Question: I have a problem with this... When I draw a line the character follows the line I drew but the computer paints a line somewhere else:

So does anyone know what is going on?
'My code:'
'''
@SuppressWarnings({"serial","rawtypes","unchecked"})
public class someGame extends JFrame implements MouseListener, KeyListener{
ArrayList lines = new ArrayList();
Point2D.Double start;
final Color BROWN = new Color(156,93,82);
Slider thread;
Rectangle cow = null;
boolean drawGuy = false;
public someGame(){
super("Some Game");
setSize(700,700);
setVisible(true);
setDefaultCloseOperation(JFrame.EXIT_ON_CLOSE);
addMouseListener(this);
addKeyListener(this);
}
public void paint(Graphics g){
super.paint(g);
g.setColor(Color.black);
for(int i = 0; i < lines.size(); i++){
Line2D.Double temp = (Line2D.Double) lines.get(i);
int x1 = Integer.parseInt(""+Math.round(temp.getX1()));
int x2 = Integer.parseInt(""+Math.round(temp.getX2()));
int y1 = Integer.parseInt(""+Math.round(temp.getY1()));
int y2 = Integer.parseInt(""+Math.round(temp.getY2()));
g.drawLine(x1,x2,y1,y2);
}
if(drawGuy){
try{
URL url = this.getClass().getResource("resources/img/world/char.png");
Image image = Toolkit.getDefaultToolkit().getImage(url);
g.drawImage(image, cow.x, cow.y, this);
} catch(Exception exc){}
}
}
public void mouseClicked(MouseEvent e){}
public void mouseEntered(MouseEvent e){}
public void mouseExited(MouseEvent e){}
public void mousePressed(MouseEvent e){
start = new Point2D.Double(e.getX(),e.getY());
}
public void mouseReleased(MouseEvent e){
Point2D.Double end = new Point2D.Double(e.getX(),e.getY());
lines.add(new Line2D.Double(start,end));
repaint();
}
public void keyPressed(KeyEvent e){}
public void keyReleased(KeyEvent e){}
public void keyTyped(KeyEvent e){
if(e.getKeyChar()=='p'||e.getKeyChar()=='P'){
thread = new Slider();
thread.start();
thread.action(true);
}
if(e.getKeyChar()=='q'||e.getKeyChar()=='Q'){
thread.action(false);
drawGuy = false;
thread = null;
}
}
private class Slider extends Thread{
double velocity, gravity;
boolean go = false;
public void run(){
if(go){
initGuy();
velocity = 0;
gravity = 1;
}
while(go){
try{
Line2D.Double lineTaken = null;
boolean onLine = false;
int firstOnLine = -1;
for(int i = lines.size()-1; i>=0; i--){
Line2D.Double temp = (Line2D.Double) lines.get(i);
if(temp.intersects(cow.x,cow.y,50,50)){
lineTaken = temp;
onLine = true;
if(firstOnLine!=i){
firstOnLine = i;
gravity = 0;
}
break;
}
}
if(onLine){
double grav = (lineTaken.y2-lineTaken.y1)/50;
double vlct = (lineTaken.x2-lineTaken.x1)/100;
if(velocity<5)velocity+=vlct;
if(gravity<2.5)gravity+=grav;
}
else{
gravity+=.2;
}
cow.x+=velocity;
cow.y+=gravity;
Thread.sleep(75);
repaint();
}catch(Exception e){break;}
}
}
public void action(boolean b){
go = b;
}
public void initGuy(){
Line2D.Double firstLine = (Line2D.Double) lines.get(0);
int x = Integer.parseInt(""+Math.round(firstLine.x1));
int y = Integer.parseInt(""+Math.round(firstLine.y1));
cow = new Rectangle(x+30,y-20,30,30);
drawGuy = true;
}
}
'''
Sorry for the large code but I have no idea what went wrong...
Big thanks to anyone who answers :)
...and yes, the main method is 'someGame g = new someGame();'
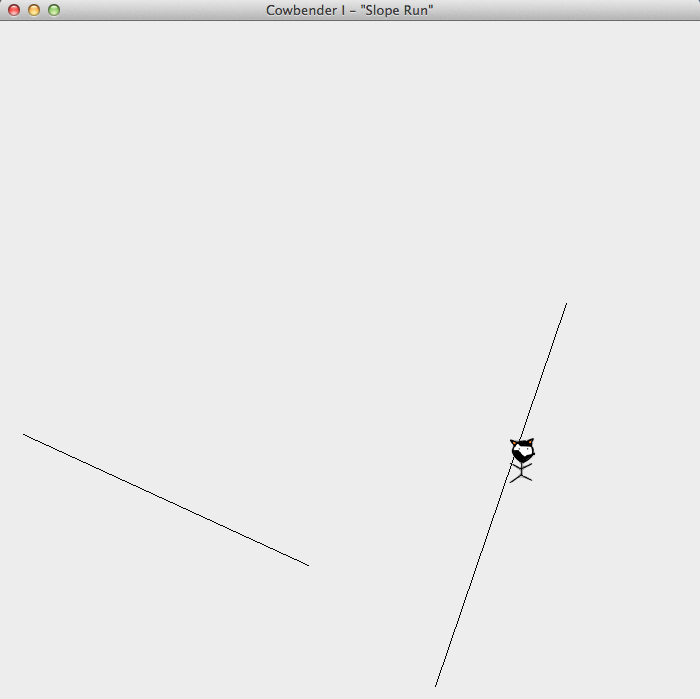
Answer: 1) You should never use 'paint(..)' without a good reason. rather extend 'JPanel' class and override 'paintComponent(...)'.
2) Dont extend 'JFrame' class unless adding functionality
3) Dont forget all Swing component creation and manipulation should be done on EDT - <URL>
4) Java naming convention is CamelCase, and each new word for a class name should begin with capitals i.e 'SomeGame'
5) Dont use 'setSize' rather override component 'getPreferredSize' and return desired size and than call 'pack()' on 'JFrame' before setting visible.
6) Use <URL> instead of 'KeyListener'
7) Use <URL> instead of 'MouseListener'
8) Do not extend 'Thread' class <URL>
9) Not a good idea to do long running tasks like load images or do any other work besides the necessaries for painting objects in paint method you should load picture etc on class initialization or at least outside of a components paint methods. (I have not implemented this in below code)
10) Your biggest problem about lines not being drawing correctly was:
'''
g.drawLine(x1,x2,y1,y2);
'''
it should be <URL>:
'''
g.drawLine(x1,y1,x2,y2);
'''
Here is the code (Dont have time to explain right now hope you can understand):
I added some extra stuff like casting to 'Graphics2D' and using 'RenderHints' for Anti-Aliasing as suggested by @MadProgrammer in his comment below.
'''
import java.awt.Color;
import java.awt.Dimension;
import java.awt.Graphics;
import java.awt.Graphics2D;
import java.awt.Image;
import java.awt.Rectangle;
import java.awt.RenderingHints;
import java.awt.Toolkit;
import java.awt.event.ActionEvent;
import java.awt.event.KeyEvent;
import java.awt.event.MouseAdapter;
import java.awt.event.MouseEvent;
import java.awt.geom.Line2D;
import java.awt.geom.Point2D;
import java.net.URL;
import java.util.ArrayList;
import javax.swing.AbstractAction;
import javax.swing.JComponent;
import javax.swing.JFrame;
import javax.swing.JPanel;
import javax.swing.KeyStroke;
import javax.swing.SwingUtilities;
public class SomeGame {
public SomeGame() {
JFrame frame = new JFrame("Some Game");
frame.setDefaultCloseOperation(JFrame.EXIT_ON_CLOSE);
DrawPanel dp = new DrawPanel();
frame.add(dp);
frame.pack();
frame.setVisible(true);
}
public static void main(String[] args) {
SwingUtilities.invokeLater(new Runnable() {
@Override
public void run() {
new SomeGame();
}
});
}
}
class DrawPanel extends JPanel {
ArrayList lines = new ArrayList();
Point2D.Double start;
final Color BROWN = new Color(156, 93, 82);
Slider thread;
Rectangle cow = null;
boolean drawGuy = false;
public DrawPanel() {
addMouseListener(new MouseAdapter() {
@Override
public void mouseReleased(MouseEvent me) {
super.mouseReleased(me);
Point2D.Double end = new Point2D.Double(me.getX(), me.getY());
lines.add(new Line2D.Double(start, end));
repaint();
}
@Override
public void mousePressed(MouseEvent me) {
super.mousePressed(me);
start = new Point2D.Double(me.getX(), me.getY());
}
});
setKeyBindings();
}
private void setKeyBindings() {
getInputMap(JComponent.WHEN_IN_FOCUSED_WINDOW).put(KeyStroke.getKeyStroke(KeyEvent.VK_P, 0), "P");
getActionMap().put("P", new AbstractAction() {
@Override
public void actionPerformed(ActionEvent ae) {
thread = new Slider(DrawPanel.this);
thread.action(true);
thread.start();
}
});
getInputMap(JComponent.WHEN_IN_FOCUSED_WINDOW).put(KeyStroke.getKeyStroke(KeyEvent.VK_Q, 0), "q");
getActionMap().put("Q", new AbstractAction() {
@Override
public void actionPerformed(ActionEvent ae) {
thread.action(false);
drawGuy = false;
thread = null;
}
});
}
@Override
public Dimension getPreferredSize() {
return new Dimension(700, 700);
}
@Override
public void paintComponent(Graphics g) {
super.paintComponent(g);
//lets go 2D :)
Graphics2D g2d = (Graphics2D) g;
//turn on anti aliasing
g2d.setRenderingHint(RenderingHints.KEY_ANTIALIASING, RenderingHints.VALUE_ANTIALIAS_ON);
g2d.setColor(Color.black);
for (int i = 0; i < lines.size(); i++) {
Line2D.Double temp = (Line2D.Double) lines.get(i);
int x1 = Integer.parseInt("" + Math.round(temp.getX1()));
int x2 = Integer.parseInt("" + Math.round(temp.getX2()));
int y1 = Integer.parseInt("" + Math.round(temp.getY1()));
int y2 = Integer.parseInt("" + Math.round(temp.getY2()));
g2d.drawLine(x1, y1, x2, y2);
}
if (drawGuy) {
try {
URL url = this.getClass().getResource("resources/img/world/char.png");
Image image = Toolkit.getDefaultToolkit().getImage(url);
g.drawImage(image, cow.x, cow.y, this);
} catch (Exception exc) {
}
}
}
private class Slider extends Thread {
double velocity, gravity;
boolean go = false;
private final DrawPanel dp;
private Slider(DrawPanel dp) {
this.dp = dp;
}
public void run() {
if (go) {
initGuy();
velocity = 0;
gravity = 1;
}
while (go) {
try {
Line2D.Double lineTaken = null;
boolean onLine = false;
int firstOnLine = -1;
for (int i = lines.size() - 1; i >= 0; i--) {
Line2D.Double temp = (Line2D.Double) lines.get(i);
if (temp.intersects(cow.x, cow.y, 50, 50)) {
lineTaken = temp;
onLine = true;
if (firstOnLine != i) {
firstOnLine = i;
gravity = 0;
}
break;
}
}
if (onLine) {
double grav = (lineTaken.y2 - lineTaken.y1) / 50;
double vlct = (lineTaken.x2 - lineTaken.x1) / 100;
if (velocity < 5) {
velocity += vlct;
}
if (gravity < 2.5) {
gravity += grav;
}
} else {
gravity += .2;
}
cow.x += velocity;
cow.y += gravity;
Thread.sleep(75);
SwingUtilities.invokeLater(new Runnable() {
@Override
public void run() {
dp.repaint();
}
});
} catch (Exception e) {
break;
}
}
}
public void action(boolean b) {
go = b;
}
public void initGuy() {
Line2D.Double firstLine = (Line2D.Double) lines.get(0);
int x = Integer.parseInt("" + Math.round(firstLine.x1));
int y = Integer.parseInt("" + Math.round(firstLine.y1));
cow = new Rectangle(x + 30, y - 20, 30, 30);
drawGuy = true;
}
}
}
'''